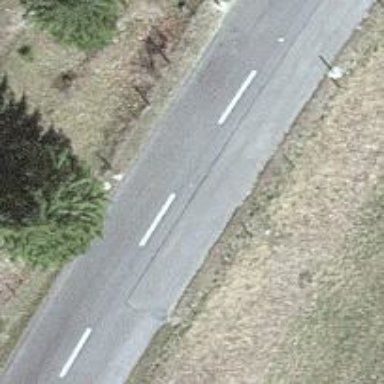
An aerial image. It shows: Secondary road with asphalt surface.